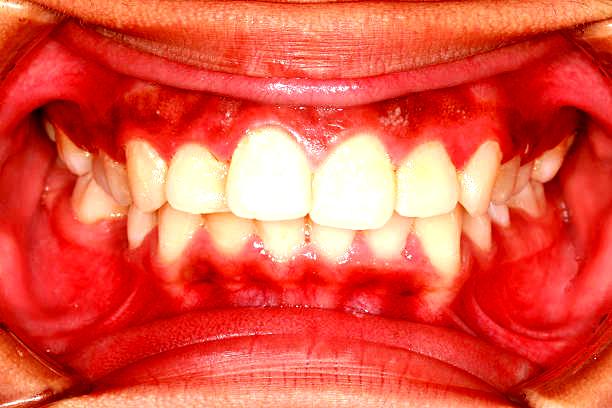
Condition: Gingivitis